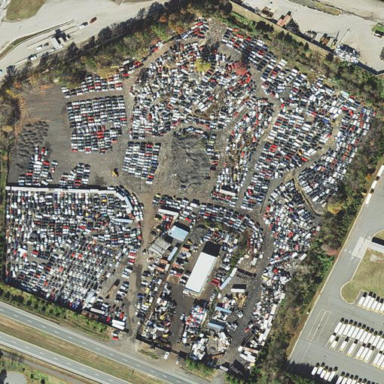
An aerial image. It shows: Scrap yard located in industrial area.